Question: Currently I'm developing an application with devexpress, and I had set two columns to hide like this:
'''
gridView1.Columns[2].Visible = false;
'''
However, when I run my program, there is an option from the DataGrid called "Selector de Columnas" (in English ColumnChooser). In this option the two columns that I set to be hidden are shown. I don't want the user to see these columns but I still need them, so I just want to hide them.

I searched in the online documentation from Devexpress and they state <URL> property. However I'm not able to hide these columns in the ColumnChooser. They don't show you any example, just this line of code:
'''
public bool ShowInColumnChooser { get; set; }
'''
I guess this is a property from some Devexpress control, however they don't state how to use it.
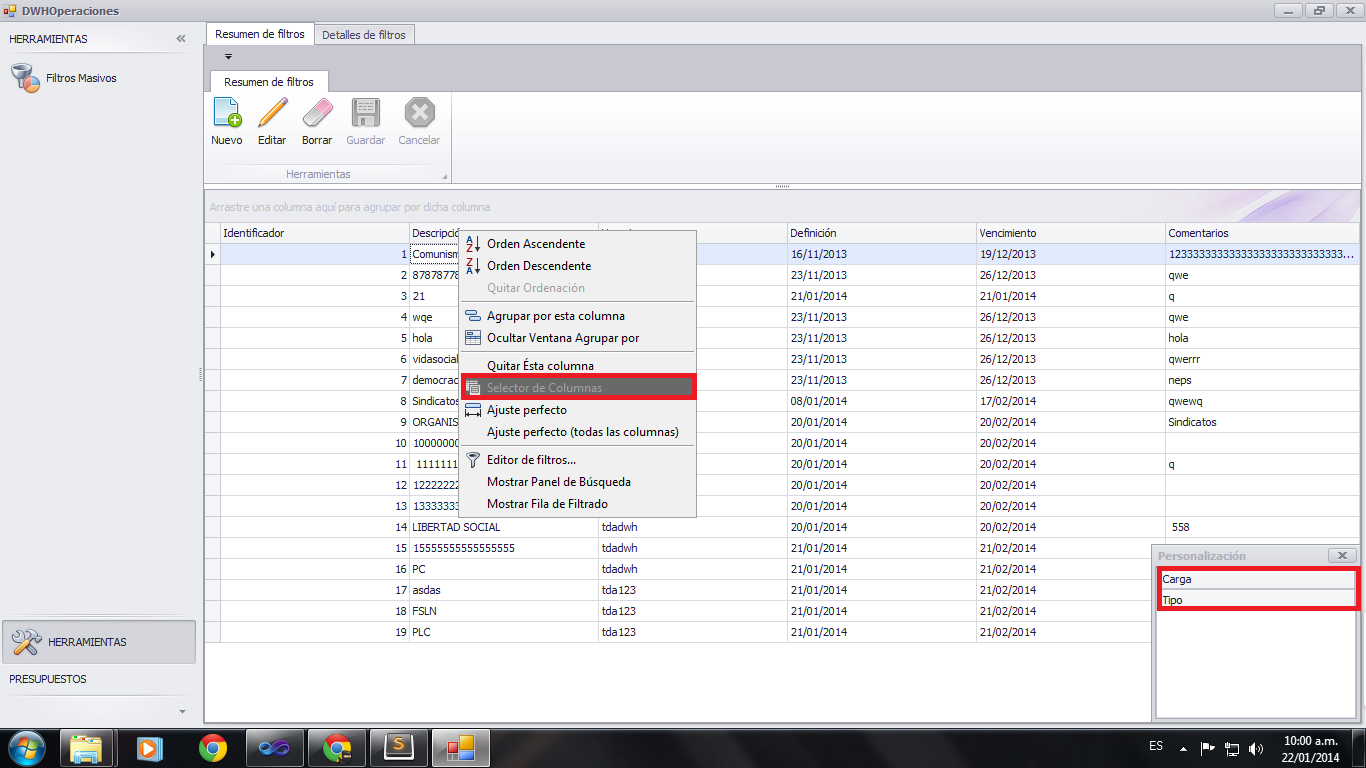
Answer: All the links you referred to are related to the WPF <URL> property as follows:
'''
column1.OptionsColumn.ShowInCustomizationForm = false;
'''
Related help articles:
<URL>
<URL>